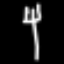
Label: fork